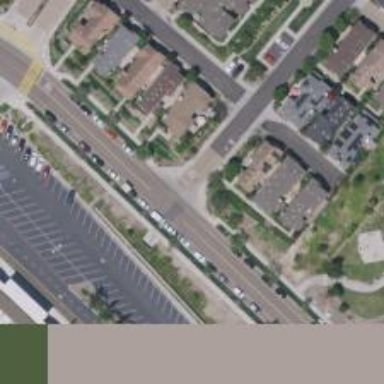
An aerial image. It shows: Residential road with separate sidewalk.